Question: Hi guys i m completely new to hive ..

1)i am trying to remove dollar sign from amount but its not working am using reg-ex extract.
2)and also want count of amount between 0- 99,100-199 and so on.
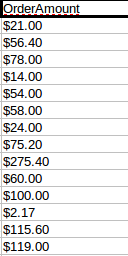
Answer: Since your cell has strings of format ($ddd.dd).. I would simply replace '$' with ''''
EX:
'''
SELECT REGEXP_REPLACE(OrderAmount, '\$', '')
'''
For counting between range of 100 you can do the following:
'''
SELECT COUNT(*) FROM order GROUP BY floor(float(REGEXP_REPLACE(OrderAmount, '\$', ''))/100);
'''